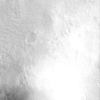
Label: not_dusty